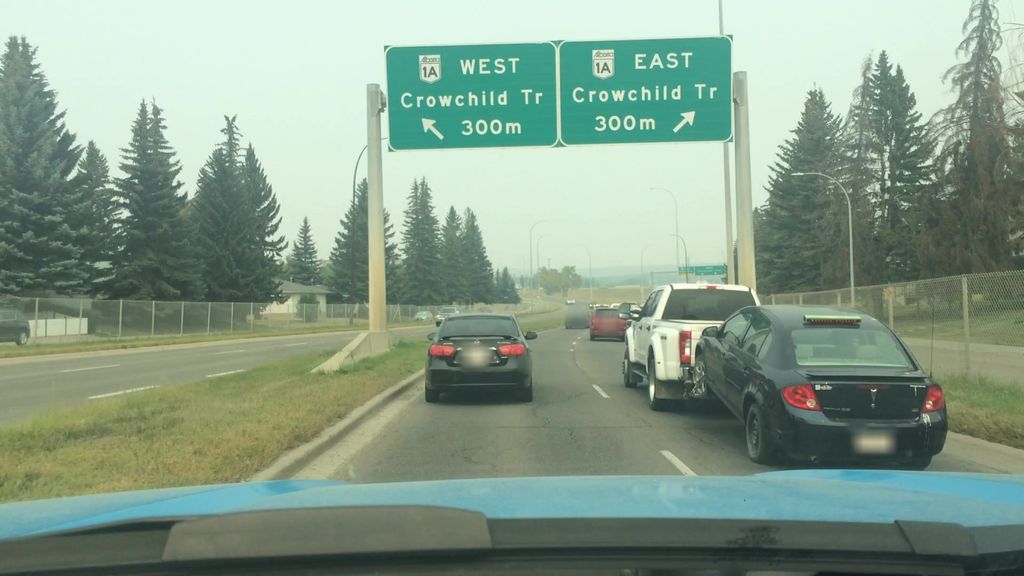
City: calgary